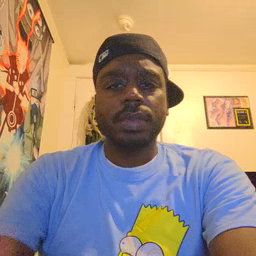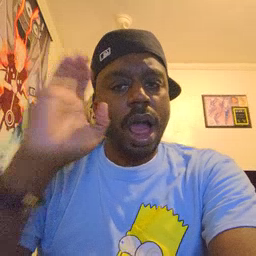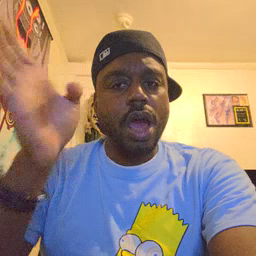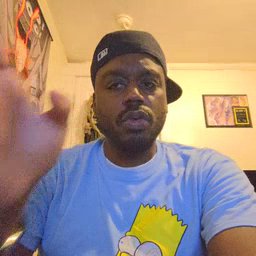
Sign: hello